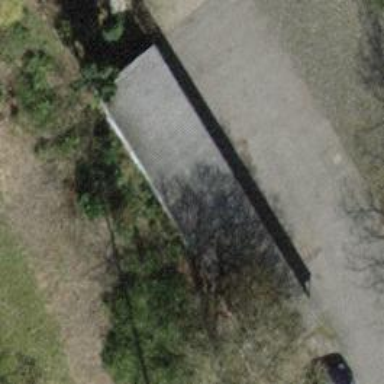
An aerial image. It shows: Group of garages.